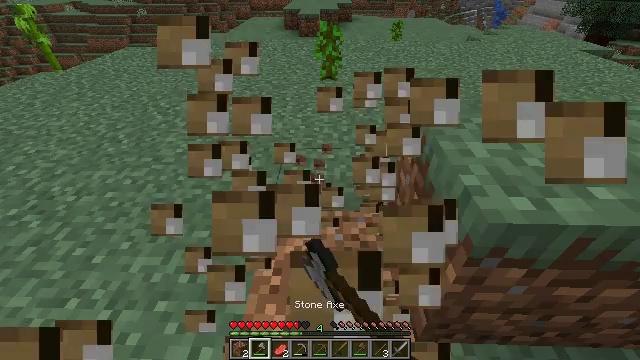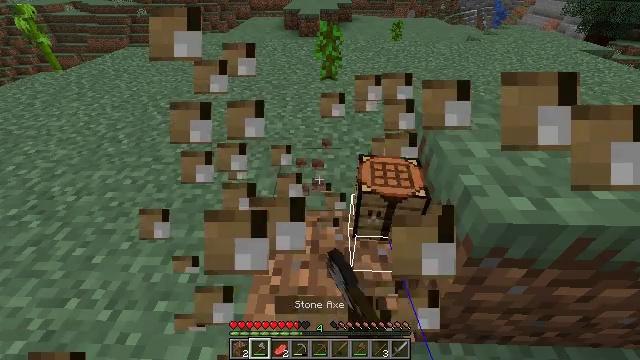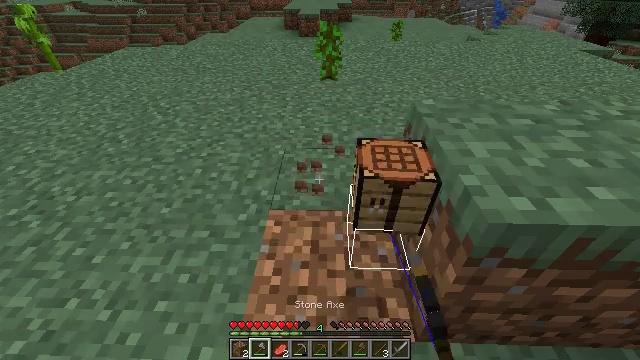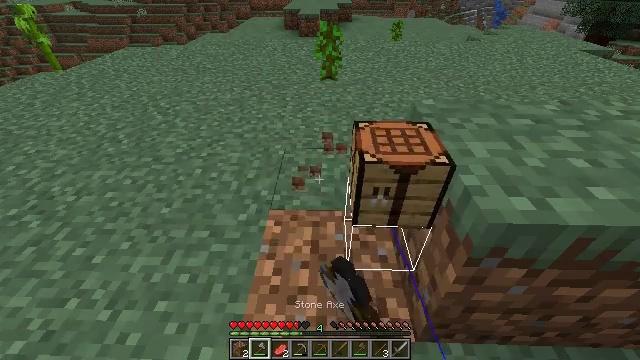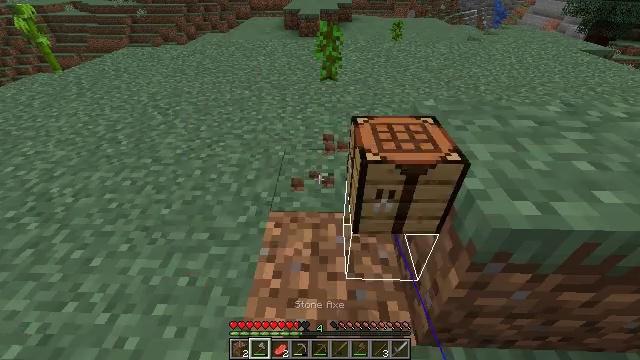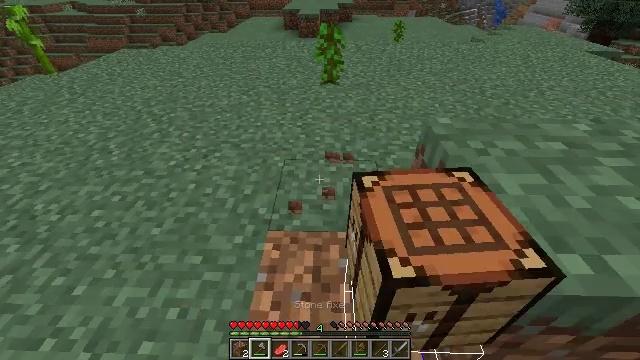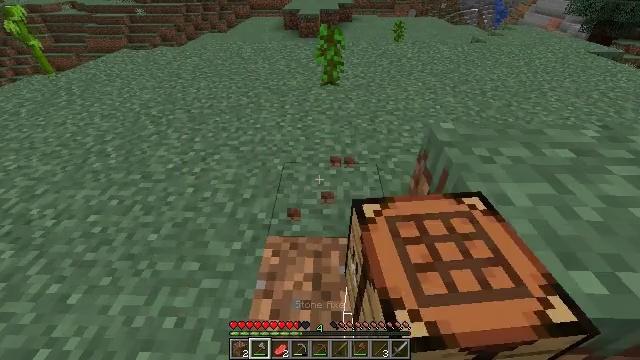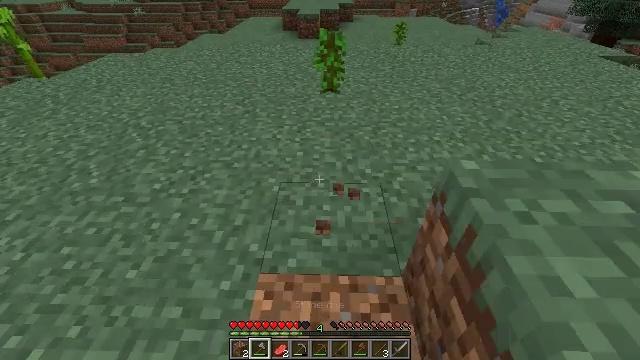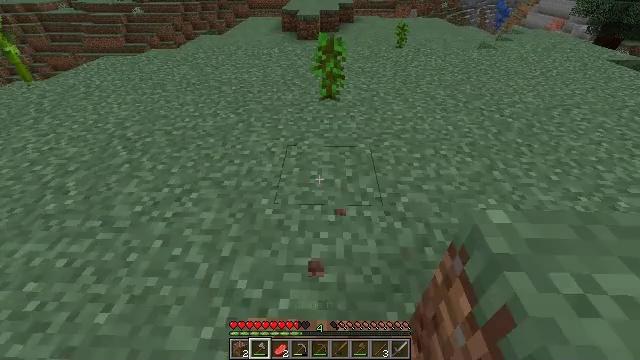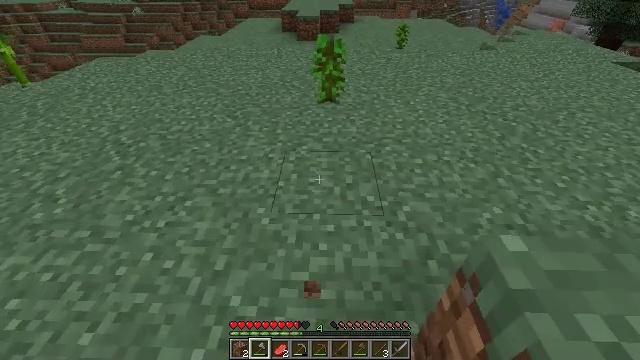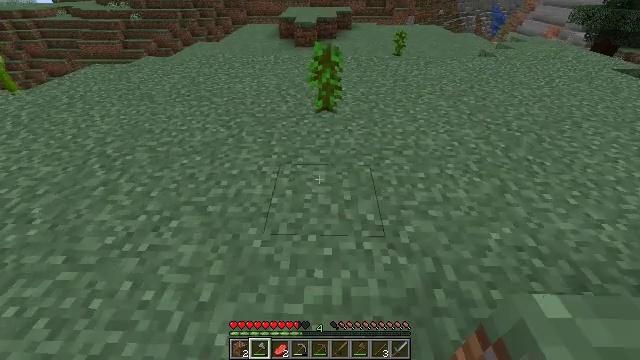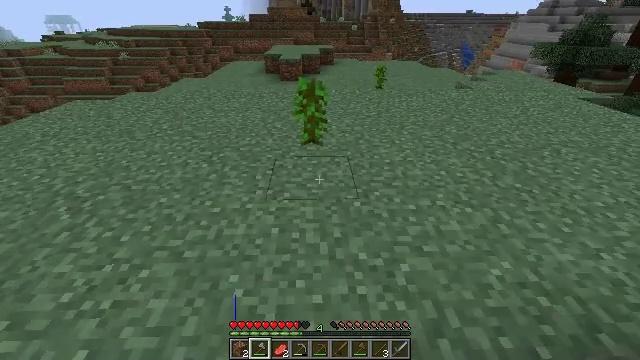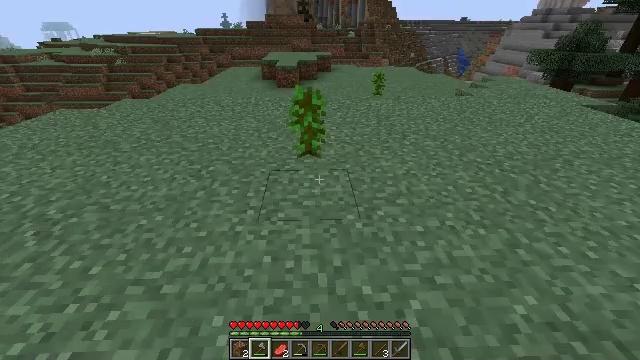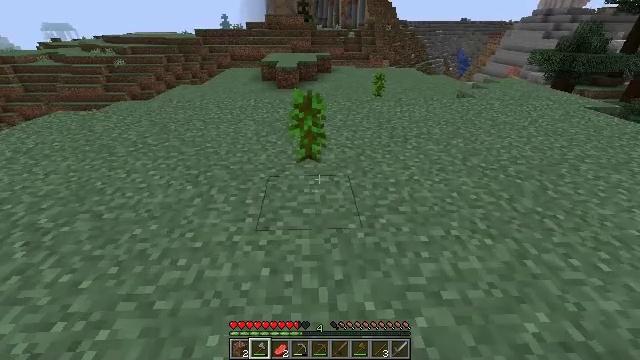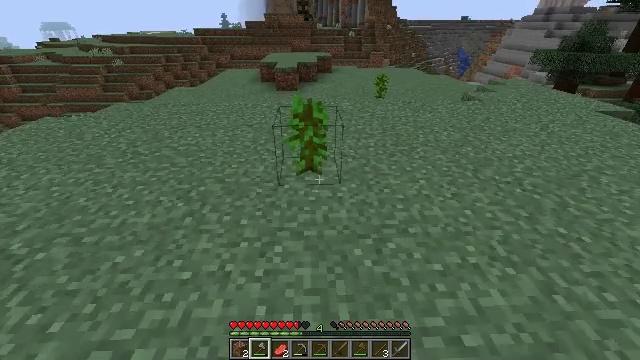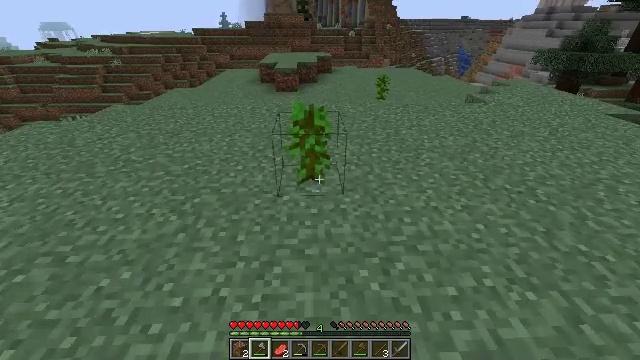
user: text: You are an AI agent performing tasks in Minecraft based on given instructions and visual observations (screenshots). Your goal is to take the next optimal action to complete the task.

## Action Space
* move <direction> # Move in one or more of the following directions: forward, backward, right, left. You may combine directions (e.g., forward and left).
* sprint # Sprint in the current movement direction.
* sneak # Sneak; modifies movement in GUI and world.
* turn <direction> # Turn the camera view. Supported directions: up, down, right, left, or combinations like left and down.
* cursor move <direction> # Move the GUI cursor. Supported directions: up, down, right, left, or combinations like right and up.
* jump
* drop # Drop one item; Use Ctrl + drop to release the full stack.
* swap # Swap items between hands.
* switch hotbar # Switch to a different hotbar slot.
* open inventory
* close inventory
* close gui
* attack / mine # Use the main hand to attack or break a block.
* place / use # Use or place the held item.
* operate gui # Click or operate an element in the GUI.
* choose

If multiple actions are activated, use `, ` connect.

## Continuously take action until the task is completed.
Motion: motion action
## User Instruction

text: Collect some bamboo.
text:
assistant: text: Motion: attack / mine
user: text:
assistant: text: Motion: attack / mine
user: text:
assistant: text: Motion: attack / mine
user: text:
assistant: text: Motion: move forward, attack / mine
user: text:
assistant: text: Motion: move forward
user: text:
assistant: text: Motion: move forward
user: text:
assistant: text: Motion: move forward
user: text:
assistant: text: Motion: move forward
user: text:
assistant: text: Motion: move forward
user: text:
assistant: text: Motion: move forward
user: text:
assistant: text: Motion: move forward, turn right and up
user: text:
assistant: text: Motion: move forward, turn up
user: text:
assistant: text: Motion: move forward
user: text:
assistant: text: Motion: move forward
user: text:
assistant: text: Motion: move forward
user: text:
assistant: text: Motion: move forward
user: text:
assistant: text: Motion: move forward
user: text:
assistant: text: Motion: turn left and down
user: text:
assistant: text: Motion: turn left and down
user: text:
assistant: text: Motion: turn left
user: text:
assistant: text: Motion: turn left
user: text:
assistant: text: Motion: turn left and up
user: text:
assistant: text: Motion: turn left and up
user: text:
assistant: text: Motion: no_op
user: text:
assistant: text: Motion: no_op
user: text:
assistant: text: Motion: no_op
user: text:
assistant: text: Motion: no_op
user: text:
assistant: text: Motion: no_op
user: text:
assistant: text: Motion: turn left and up
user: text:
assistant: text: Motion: move forward, turn left and up